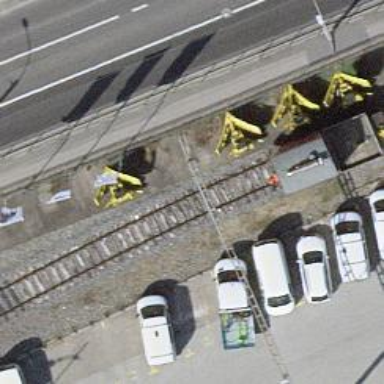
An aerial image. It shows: Catenary mast for power lines.